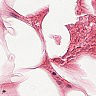
Metastatic tissue present: no